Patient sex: M
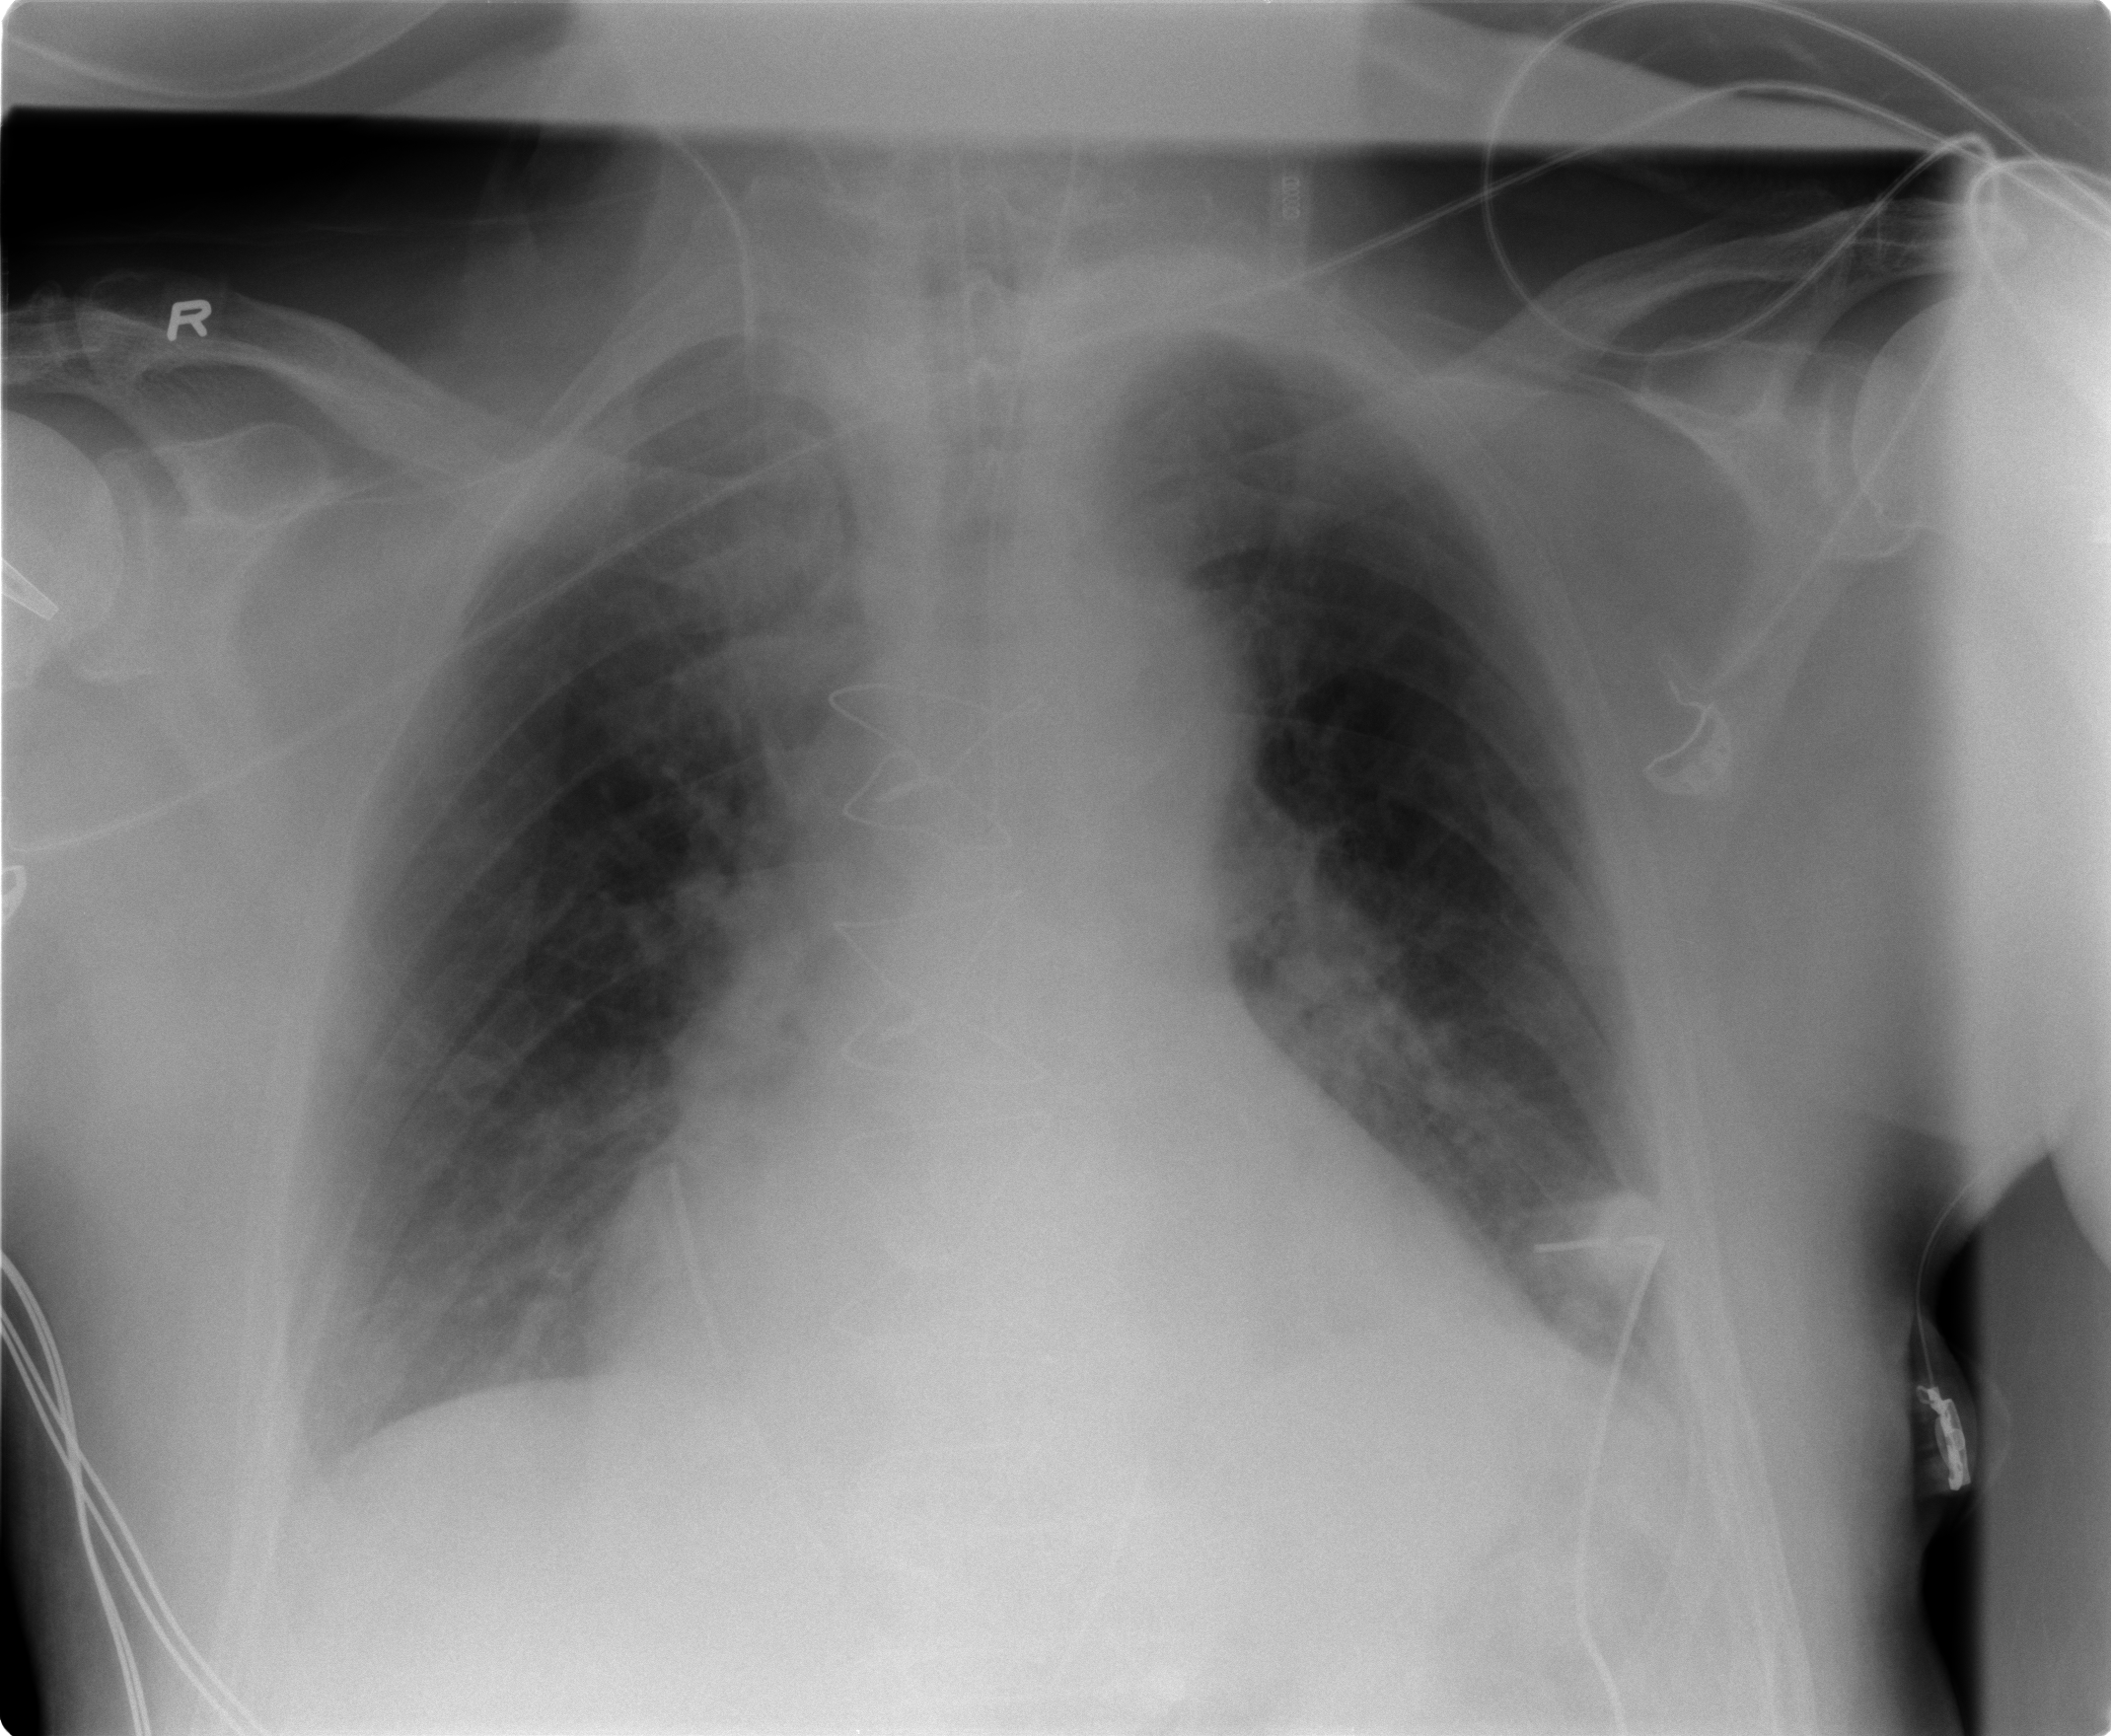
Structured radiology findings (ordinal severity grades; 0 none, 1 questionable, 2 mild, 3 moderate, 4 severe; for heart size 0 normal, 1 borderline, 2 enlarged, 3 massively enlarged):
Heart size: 2
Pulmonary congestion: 1
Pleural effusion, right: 0
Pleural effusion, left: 0
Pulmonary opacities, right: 0
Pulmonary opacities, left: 0
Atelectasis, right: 2
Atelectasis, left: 2